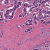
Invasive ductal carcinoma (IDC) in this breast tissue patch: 1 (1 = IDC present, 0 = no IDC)